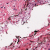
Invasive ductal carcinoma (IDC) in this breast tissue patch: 0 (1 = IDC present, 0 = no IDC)